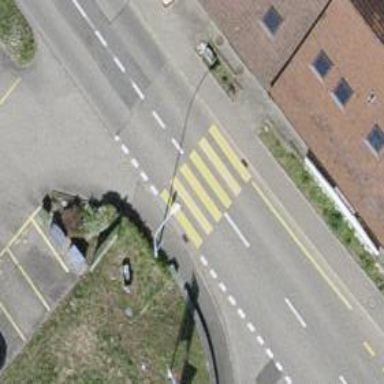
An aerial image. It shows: Uncontrolled zebra crossing with zebra markings.